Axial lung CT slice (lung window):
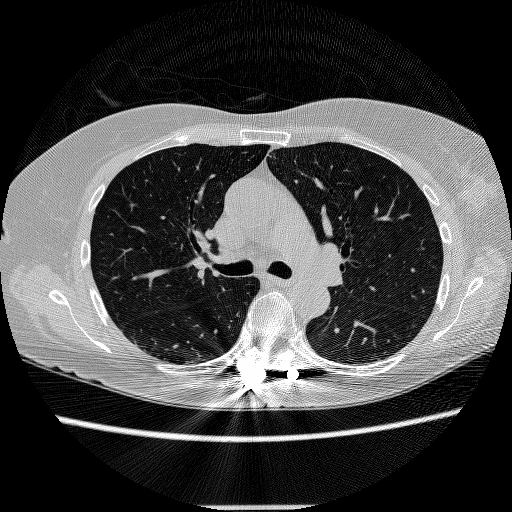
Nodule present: no